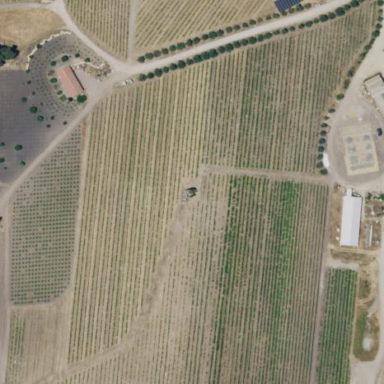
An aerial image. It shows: Vineyard.